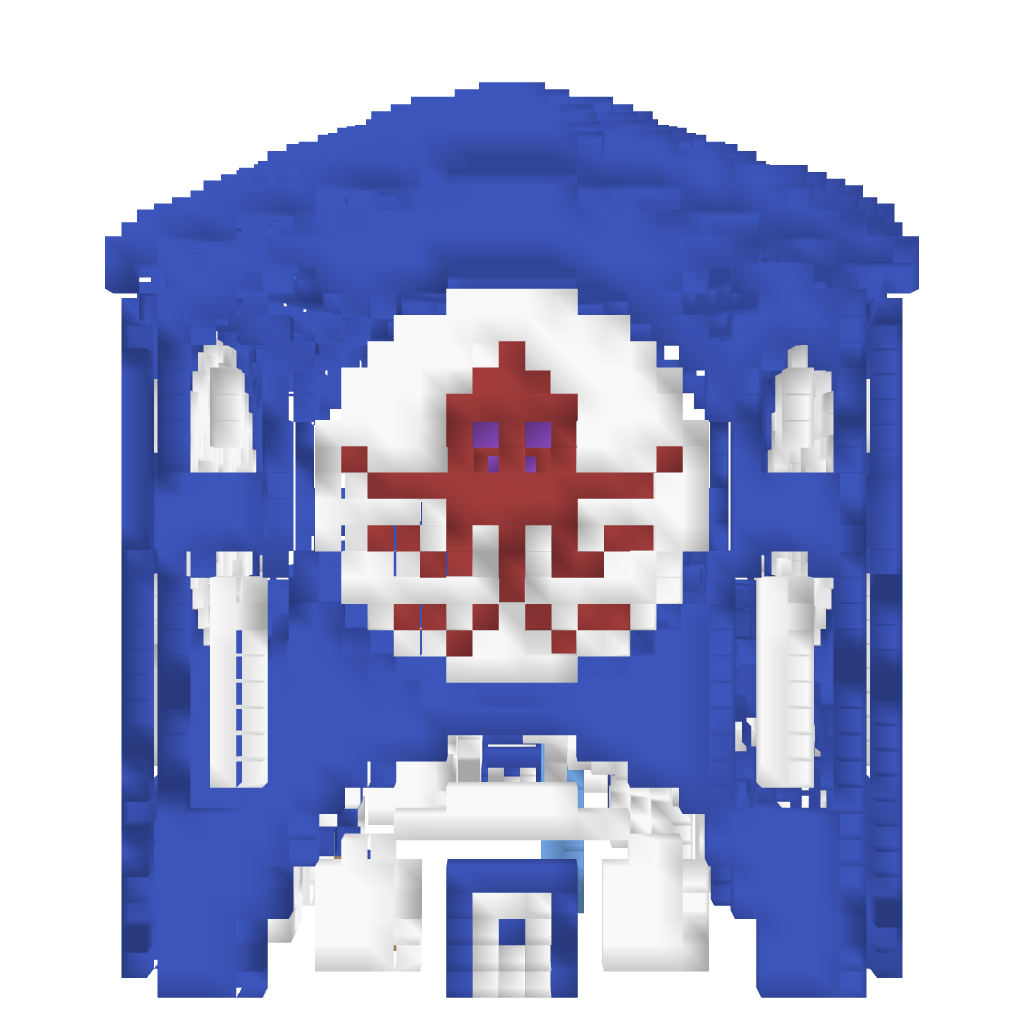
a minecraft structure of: Octopus Temple high quality